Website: crate-barrel
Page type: cart
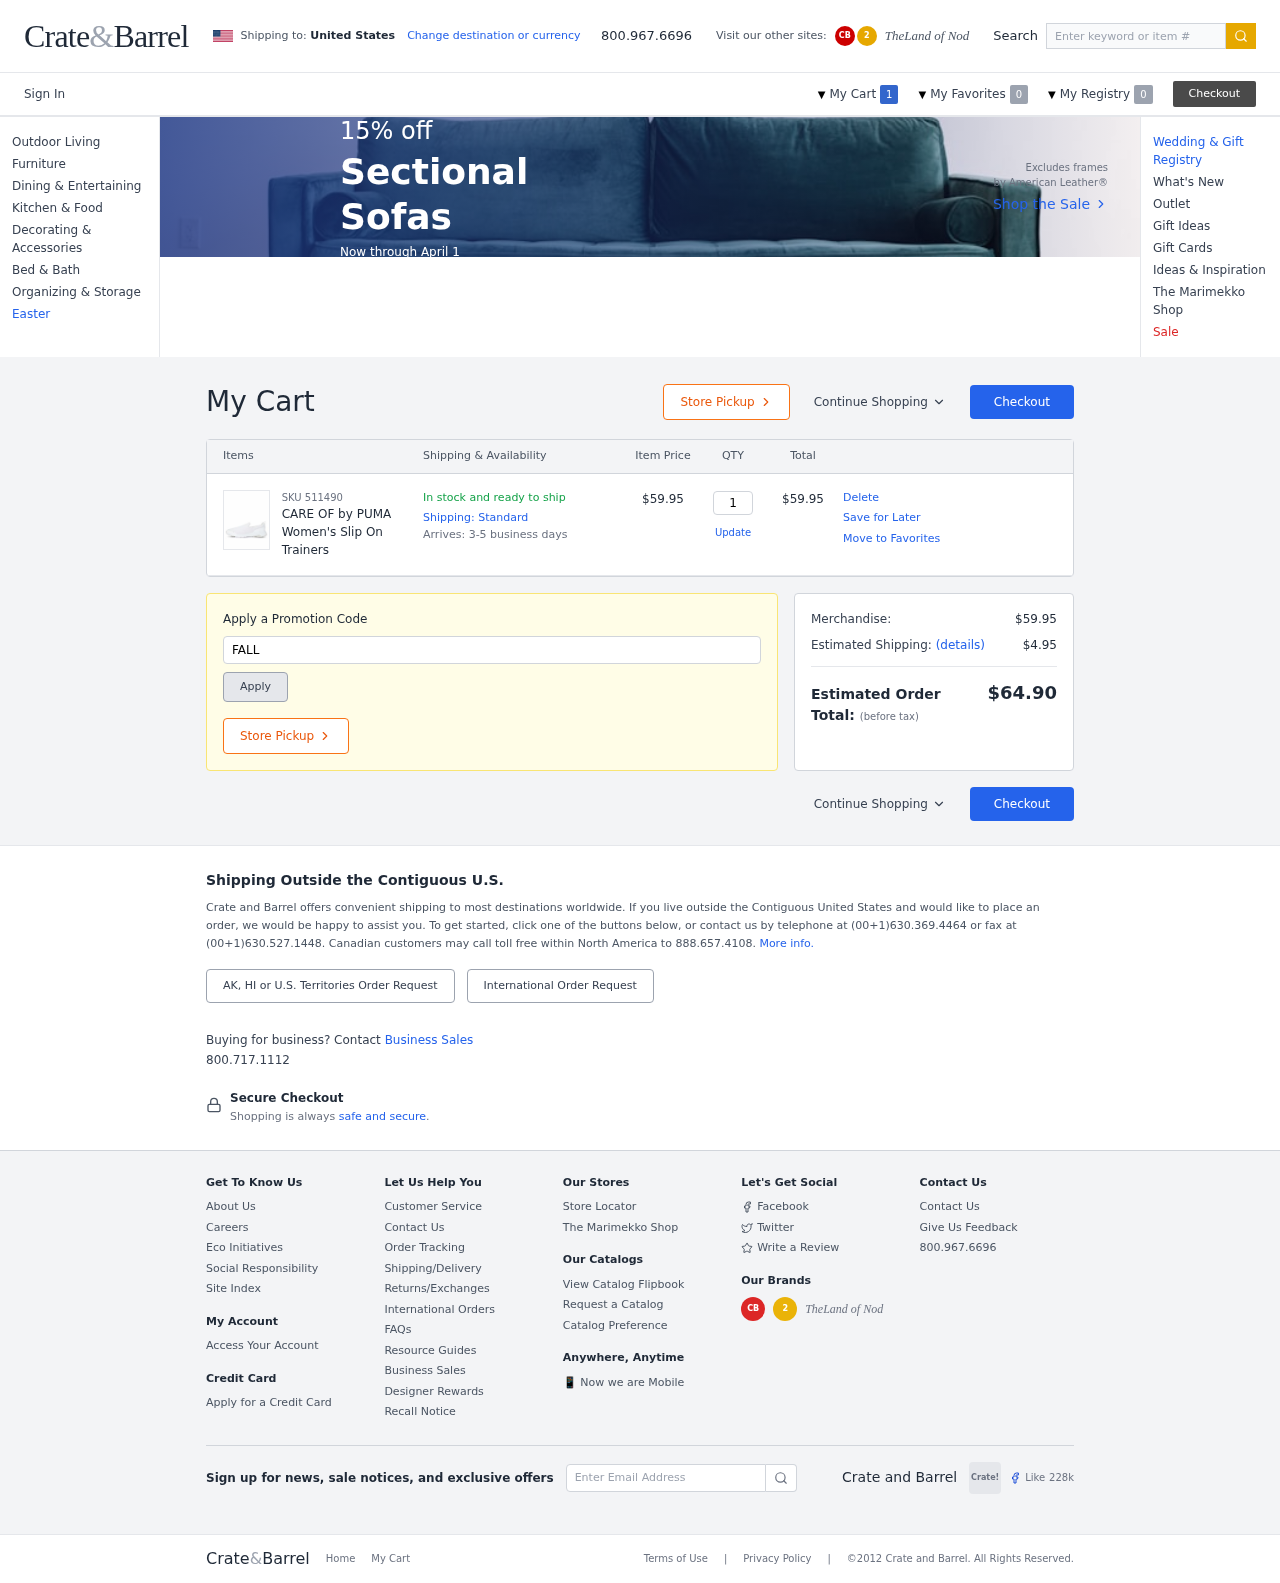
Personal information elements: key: PII_PROMO_CODE
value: FALL27
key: PII_COUNTRY
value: United States
Product elements: key: PRODUCT1_NAME
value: CARE OF by PUMA Women's Slip On Trainers
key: PRODUCT1_PRICE
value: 59.95
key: PRODUCT1_QUANTITY
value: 1
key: PRODUCT1_SKU
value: SKU 511490
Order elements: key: ORDER_NUM_ITEMS
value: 1
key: ORDER_ITEM_TOTAL
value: $59.95
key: ORDER_SUBTOTAL
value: $59.95
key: ORDER_SHIPPING_COST
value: $4.95
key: ORDER_TOTAL
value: $64.90
Search elements: key: HEADER_SEARCH
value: Enter keyword or item #